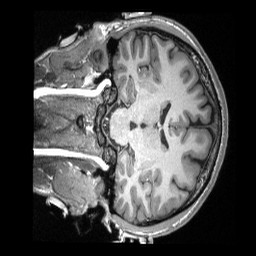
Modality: T1w
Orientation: coronal
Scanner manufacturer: siemens
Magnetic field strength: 3 T
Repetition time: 2.3 s
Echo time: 0.00308 s